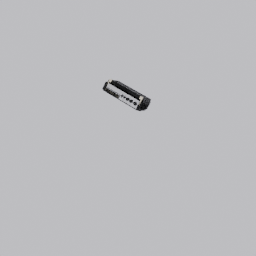
Label: electronics